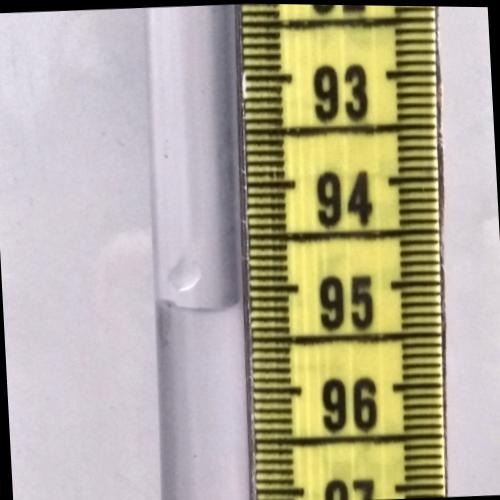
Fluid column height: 95.2 cm